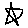
Label: star